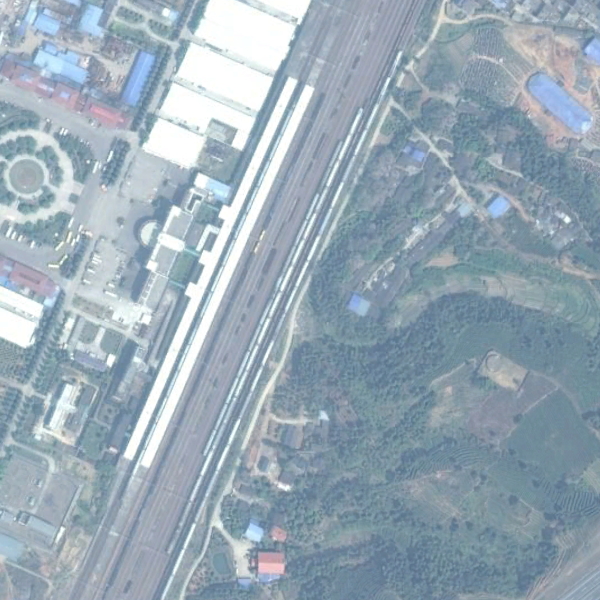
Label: RailwayStation